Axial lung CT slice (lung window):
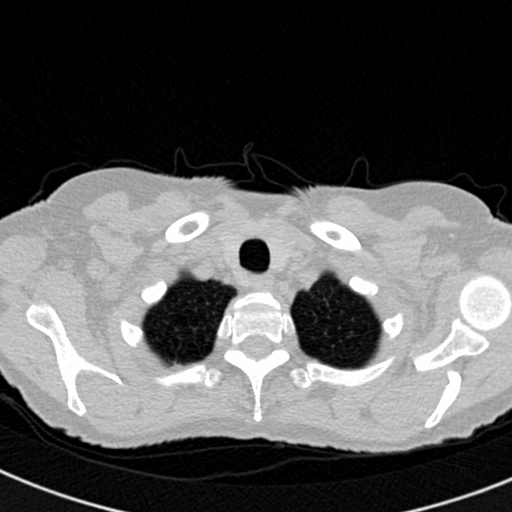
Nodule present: no